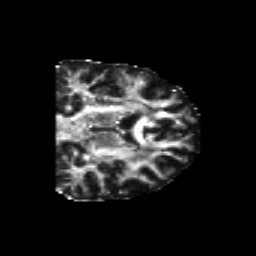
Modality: FA
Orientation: coronal
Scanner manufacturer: siemens
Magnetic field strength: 3 T
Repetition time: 6.8 s
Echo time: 0.093 s